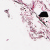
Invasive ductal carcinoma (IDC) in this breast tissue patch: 0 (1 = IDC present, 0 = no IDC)